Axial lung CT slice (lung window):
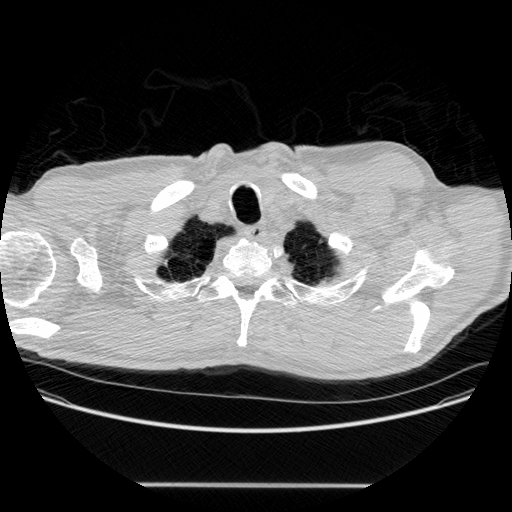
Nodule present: no